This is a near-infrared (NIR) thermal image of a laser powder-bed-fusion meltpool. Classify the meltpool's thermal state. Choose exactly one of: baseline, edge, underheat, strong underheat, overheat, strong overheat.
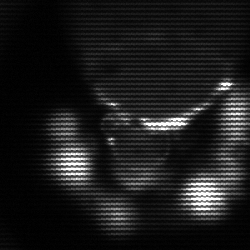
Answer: baseline